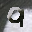
Label: 9